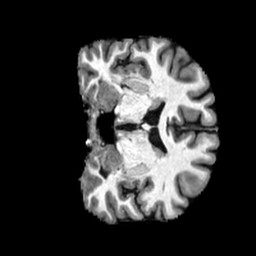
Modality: T1w
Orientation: coronal
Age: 40
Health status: healthy
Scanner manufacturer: philips
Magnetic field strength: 3 T
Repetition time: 0.007812 s
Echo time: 0.003595 s